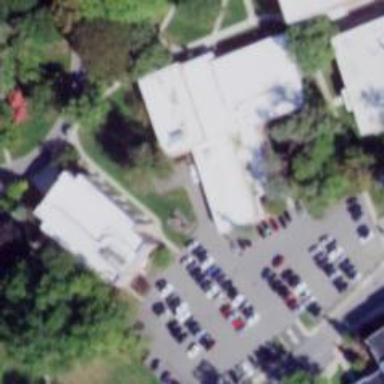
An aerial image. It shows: View of university building.